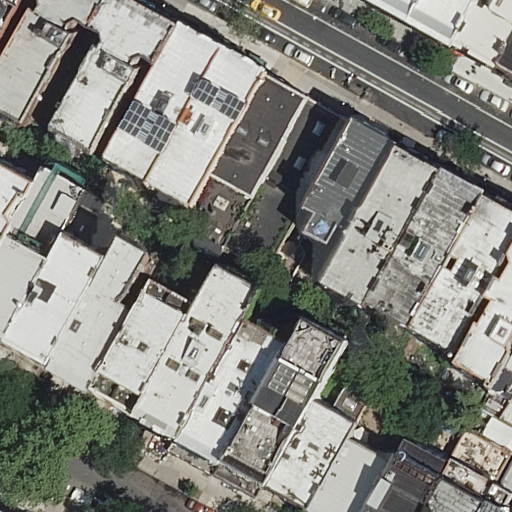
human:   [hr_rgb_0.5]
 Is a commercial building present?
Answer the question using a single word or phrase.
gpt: no

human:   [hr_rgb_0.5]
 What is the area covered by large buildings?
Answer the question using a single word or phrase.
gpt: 0m2

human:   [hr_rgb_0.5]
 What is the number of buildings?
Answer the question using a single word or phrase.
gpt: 32

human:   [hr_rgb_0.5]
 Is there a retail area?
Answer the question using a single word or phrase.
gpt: yes

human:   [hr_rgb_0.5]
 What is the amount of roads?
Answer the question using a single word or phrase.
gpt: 2

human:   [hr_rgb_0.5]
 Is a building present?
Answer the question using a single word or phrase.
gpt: yes

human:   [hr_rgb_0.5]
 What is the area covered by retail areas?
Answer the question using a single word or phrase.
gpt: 40m2

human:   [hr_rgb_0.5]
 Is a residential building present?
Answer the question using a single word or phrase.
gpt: yes

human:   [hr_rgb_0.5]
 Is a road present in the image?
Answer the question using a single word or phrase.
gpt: yes

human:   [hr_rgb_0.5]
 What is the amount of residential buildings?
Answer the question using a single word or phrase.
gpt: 32

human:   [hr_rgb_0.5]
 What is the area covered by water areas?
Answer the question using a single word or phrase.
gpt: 0m2

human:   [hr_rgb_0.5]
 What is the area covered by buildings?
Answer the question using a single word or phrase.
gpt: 6594m2

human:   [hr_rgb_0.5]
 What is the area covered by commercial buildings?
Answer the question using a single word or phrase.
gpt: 0m2

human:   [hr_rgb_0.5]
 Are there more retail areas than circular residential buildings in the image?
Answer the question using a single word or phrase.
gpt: yes

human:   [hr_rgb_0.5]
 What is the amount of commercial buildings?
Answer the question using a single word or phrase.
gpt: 0

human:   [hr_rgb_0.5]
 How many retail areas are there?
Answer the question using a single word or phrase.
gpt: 1

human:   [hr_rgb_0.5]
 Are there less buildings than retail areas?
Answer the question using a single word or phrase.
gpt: no

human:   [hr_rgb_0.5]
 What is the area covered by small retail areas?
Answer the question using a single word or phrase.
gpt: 40m2

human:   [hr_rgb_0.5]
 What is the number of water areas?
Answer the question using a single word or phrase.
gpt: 0

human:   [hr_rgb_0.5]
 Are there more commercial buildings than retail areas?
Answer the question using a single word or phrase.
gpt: no

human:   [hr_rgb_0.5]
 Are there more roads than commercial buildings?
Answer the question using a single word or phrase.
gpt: yes

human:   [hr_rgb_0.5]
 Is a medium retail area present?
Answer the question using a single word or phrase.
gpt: no

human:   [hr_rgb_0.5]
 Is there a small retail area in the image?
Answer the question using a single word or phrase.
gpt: yes

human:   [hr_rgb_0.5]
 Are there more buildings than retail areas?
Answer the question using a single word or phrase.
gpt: yes

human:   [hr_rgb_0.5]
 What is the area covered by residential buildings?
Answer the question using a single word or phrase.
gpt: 6594m2

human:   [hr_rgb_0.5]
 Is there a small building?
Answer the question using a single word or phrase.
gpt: yes

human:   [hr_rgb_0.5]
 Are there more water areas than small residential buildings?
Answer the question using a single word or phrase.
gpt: no

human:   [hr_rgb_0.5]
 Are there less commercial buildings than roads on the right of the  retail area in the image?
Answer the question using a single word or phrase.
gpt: no

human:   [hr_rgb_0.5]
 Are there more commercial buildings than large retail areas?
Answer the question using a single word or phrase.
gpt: no

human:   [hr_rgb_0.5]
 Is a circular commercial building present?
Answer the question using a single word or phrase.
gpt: no

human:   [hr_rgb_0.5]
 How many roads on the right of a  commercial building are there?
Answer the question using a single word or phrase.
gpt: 0

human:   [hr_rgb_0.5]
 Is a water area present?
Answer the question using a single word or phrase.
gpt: no

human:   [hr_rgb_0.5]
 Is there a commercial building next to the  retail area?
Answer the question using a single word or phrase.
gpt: no

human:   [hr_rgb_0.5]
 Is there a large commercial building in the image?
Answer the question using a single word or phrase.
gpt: no

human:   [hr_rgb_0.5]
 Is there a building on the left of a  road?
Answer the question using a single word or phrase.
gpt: yes

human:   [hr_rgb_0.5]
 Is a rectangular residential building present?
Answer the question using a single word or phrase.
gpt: yes

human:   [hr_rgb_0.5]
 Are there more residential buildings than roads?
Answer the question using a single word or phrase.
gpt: yes

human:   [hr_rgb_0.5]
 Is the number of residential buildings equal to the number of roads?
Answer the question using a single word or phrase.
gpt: no

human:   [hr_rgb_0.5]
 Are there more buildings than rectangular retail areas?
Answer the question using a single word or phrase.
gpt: yes

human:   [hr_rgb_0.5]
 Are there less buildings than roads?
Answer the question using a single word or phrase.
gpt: no

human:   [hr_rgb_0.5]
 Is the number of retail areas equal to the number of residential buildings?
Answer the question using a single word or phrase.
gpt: no

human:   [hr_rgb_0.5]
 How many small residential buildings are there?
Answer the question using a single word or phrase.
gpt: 8

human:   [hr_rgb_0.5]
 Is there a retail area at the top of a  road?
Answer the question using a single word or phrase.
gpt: yes

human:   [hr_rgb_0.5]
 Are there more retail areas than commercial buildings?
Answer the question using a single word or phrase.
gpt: yes

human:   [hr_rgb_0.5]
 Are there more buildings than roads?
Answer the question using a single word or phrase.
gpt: yes

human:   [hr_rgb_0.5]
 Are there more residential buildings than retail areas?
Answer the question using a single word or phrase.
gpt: yes

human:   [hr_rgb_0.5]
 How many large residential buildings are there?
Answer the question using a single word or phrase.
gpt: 0

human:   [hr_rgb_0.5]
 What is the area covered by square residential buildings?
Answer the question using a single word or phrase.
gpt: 0m2

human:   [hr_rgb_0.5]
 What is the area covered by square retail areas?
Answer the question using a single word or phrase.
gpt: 0m2

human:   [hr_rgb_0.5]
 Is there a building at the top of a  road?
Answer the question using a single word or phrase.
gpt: yes

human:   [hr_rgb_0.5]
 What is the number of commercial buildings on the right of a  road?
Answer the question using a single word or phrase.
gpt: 0

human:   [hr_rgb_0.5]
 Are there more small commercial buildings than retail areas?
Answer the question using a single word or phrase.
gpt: no

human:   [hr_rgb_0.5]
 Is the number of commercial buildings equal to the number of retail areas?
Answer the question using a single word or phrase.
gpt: no

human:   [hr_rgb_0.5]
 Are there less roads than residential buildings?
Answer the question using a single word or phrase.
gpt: yes

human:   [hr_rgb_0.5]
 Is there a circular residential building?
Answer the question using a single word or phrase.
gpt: no

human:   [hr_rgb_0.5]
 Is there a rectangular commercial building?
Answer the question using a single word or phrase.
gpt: no

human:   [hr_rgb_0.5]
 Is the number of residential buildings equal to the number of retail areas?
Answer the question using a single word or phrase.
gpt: no

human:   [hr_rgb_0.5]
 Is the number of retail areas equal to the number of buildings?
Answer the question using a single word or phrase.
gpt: no

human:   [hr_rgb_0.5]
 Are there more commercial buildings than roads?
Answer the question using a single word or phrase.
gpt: no

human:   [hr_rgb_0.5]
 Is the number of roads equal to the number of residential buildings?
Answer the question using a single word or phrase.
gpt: no

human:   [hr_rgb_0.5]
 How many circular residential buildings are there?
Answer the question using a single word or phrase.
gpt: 0

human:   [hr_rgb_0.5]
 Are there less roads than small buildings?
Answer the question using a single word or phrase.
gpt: yes

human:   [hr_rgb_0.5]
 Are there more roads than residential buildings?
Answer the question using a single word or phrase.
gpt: no

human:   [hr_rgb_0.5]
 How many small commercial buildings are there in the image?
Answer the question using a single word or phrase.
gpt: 0